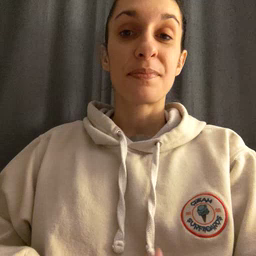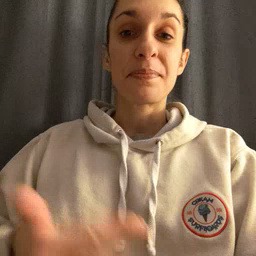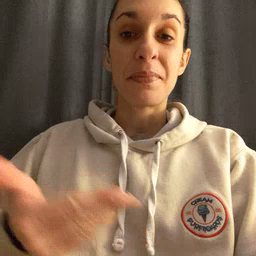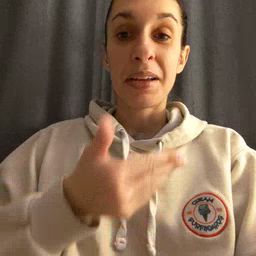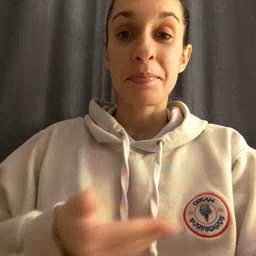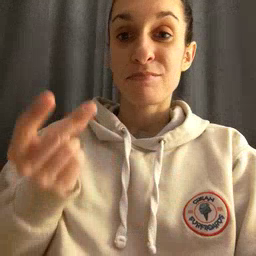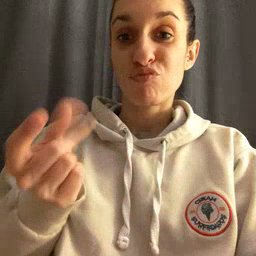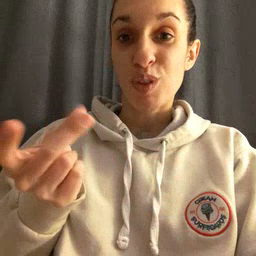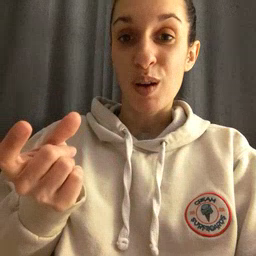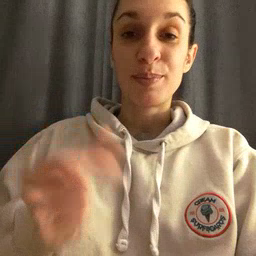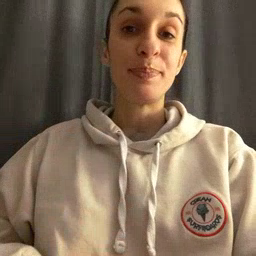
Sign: puppy